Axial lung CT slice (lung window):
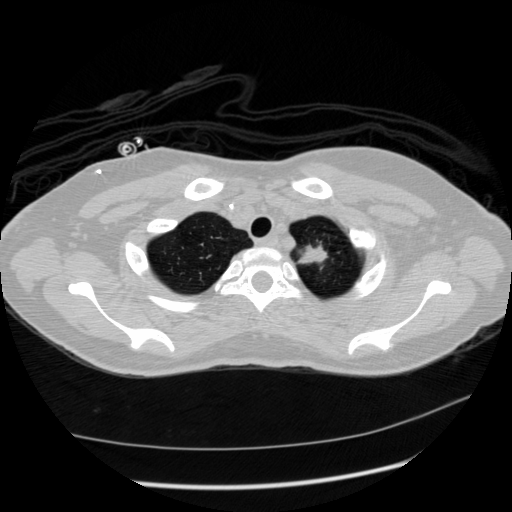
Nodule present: yes
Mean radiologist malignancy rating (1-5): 4.25